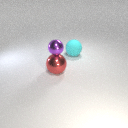
large red metal sphere in front of large cyan rubber sphere